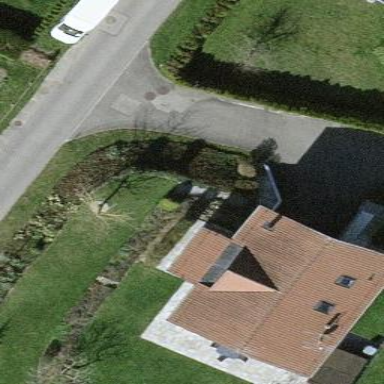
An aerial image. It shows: Detached building with gabled roof.